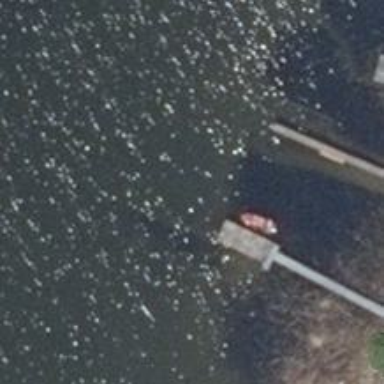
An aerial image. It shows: Man-made pier.